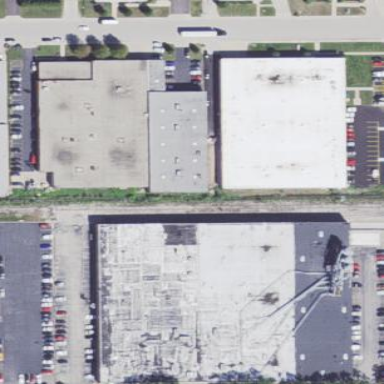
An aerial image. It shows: Industrial building.